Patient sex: M
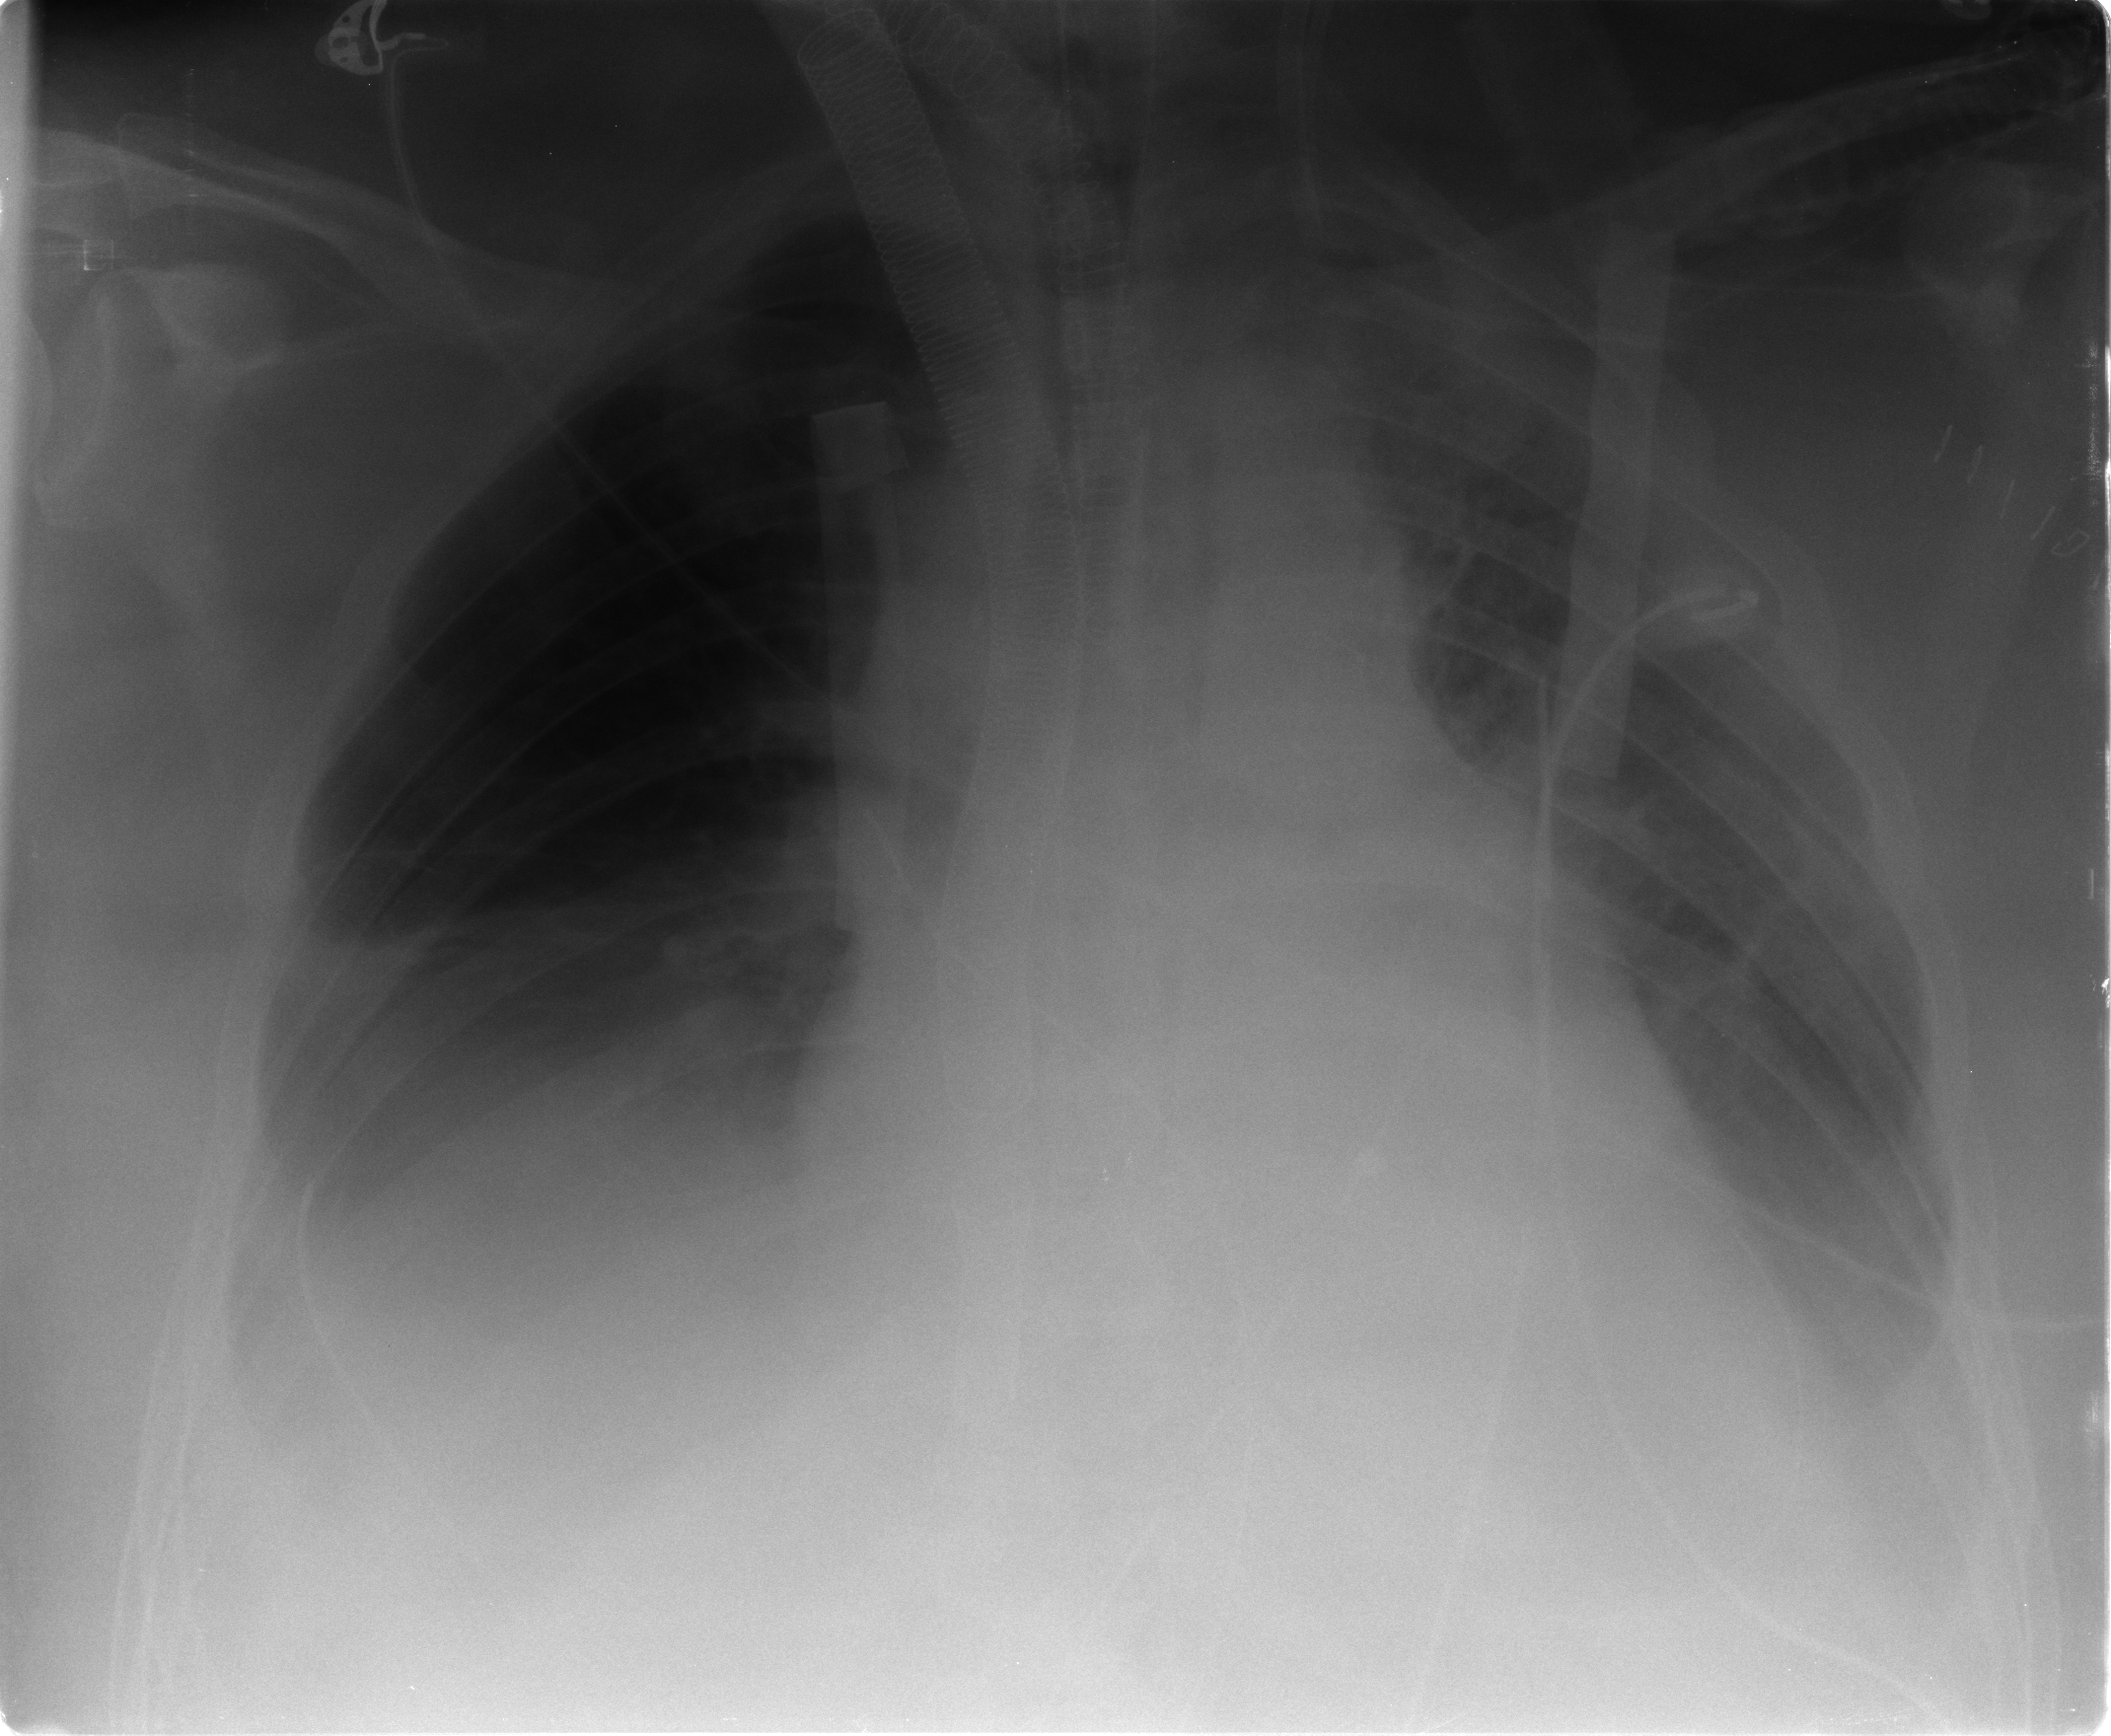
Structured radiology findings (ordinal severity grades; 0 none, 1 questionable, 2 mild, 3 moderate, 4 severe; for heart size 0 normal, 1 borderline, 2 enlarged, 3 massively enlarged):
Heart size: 2
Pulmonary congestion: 2
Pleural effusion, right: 2
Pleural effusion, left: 3
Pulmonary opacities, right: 0
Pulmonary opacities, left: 0
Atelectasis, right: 2
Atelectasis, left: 3